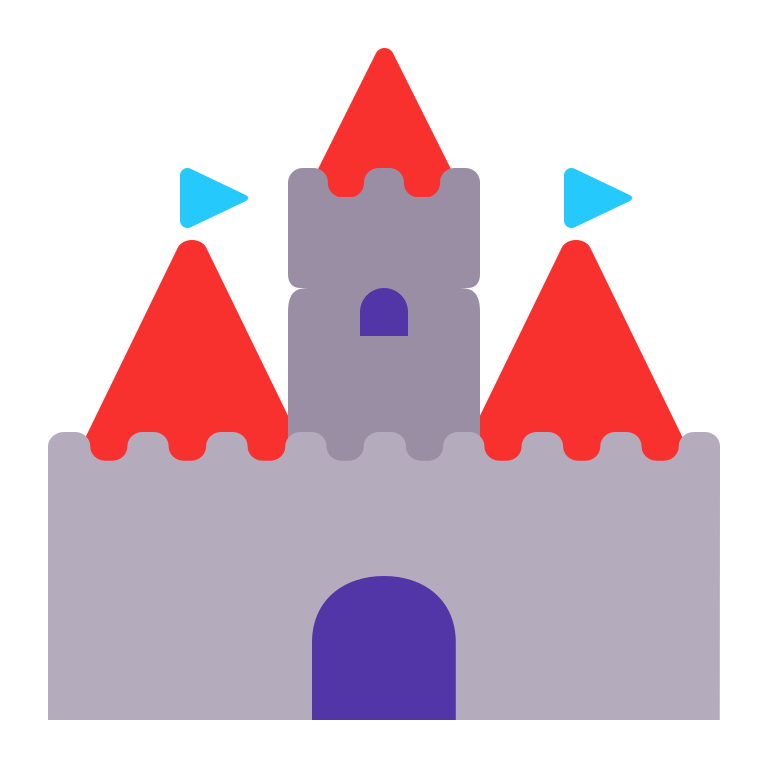
castle flat